Question: I'm very confused. I've created a global variable:
'''
public LabelField title2 = new LabelField("",
LabelField.ELLIPSIS | DrawStyle.HCENTER| LabelField.USE_ALL_WIDTH |
Field.FIELD_VCENTER | LabelField.USE_ALL_HEIGHT);
...
title2.setText("blablablablablabla
blablabalba");
'''
But when i'm trying to show this text on device's display i see only one line instead of two.

but if i'm using
'''
add(new LabelField("Line1
Line2"));
'''
it works properly. Does anyone have a solution?
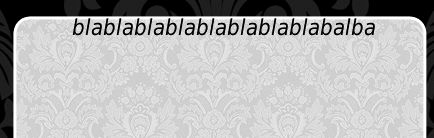
Answer: Can you try skipping 'LabelField.ELLIPSIS' to see if that makes any difference?